Field crop: maize
Growth stage: 2
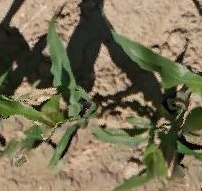
Species: maize